Question: I am trying to popup div with error messages. The markup is as shown
'''
.popup
{
background: #7ABC45 none;
border: 1px solid #7ABC45; border-radius: 5px; -moz-border-radius:5px;
font-size: 8pt; font-weight:bold;
position: relative; bottom:4px; right:4px; z-index:2;
}
.popuptop{height:7px; text-align:right; padding:0px 4px 2px 0;z-index:1;}
.popup-message { text-align:left; padding:3px 3px 3px 3px;z-index:1; }
.popup-shadow {background-color:#ccc;position: relative; bottom:4px; right:4px; border-radius:5px;-moz-border-radius:5px;z-index:1;}
.popupContainer{position:relative;z-index:1;}
#emailErrorAlert{position:absolute;top:-40px; left:10px;}
#duplicateEmailAlert{position:absolute;top:-40px; left:10px;}
#duplicateMobileAlert{position:absolute;top:-40px; left:10px;}
<tr step="step1">
<td class="grid_4">
<span>My Mob No/Email is </span><a href="#" style="font-size:8pt; padding-left:20px;">we protect your privacy</a>
<div class="popupContainer">
<div id="emailErrorAlert" style="display:none;">
<div class="popup-shadow">
<div class="popup">
<div class="popuptop"><a href="#" class="closepopup">X</a></div>
<div class="popup-message"><p>Please Enter a Valid Email Or Mobile Phone Number</p></div>
</div>
</div>
</div>
</div>
<div class="popupContainer">
<div id="duplicateEmailAlert" style="display:none;">
<div class="popup-shadow">
<div class="popup">
<div class="popuptop"><a href="#" class="closepopup">X</a></div>
<div class="popup-message"><p>You may provide just one email address</p></div>
</div>
</div>
</div>
</div>
<div class="popupContainer">
<div id="duplicateMobileAlert" style="display:none;">
<div class="popup-shadow">
<div class="popup">
<div class="popuptop"><a href="#" class="closepopup">X</a></div>
<div class="popup-message"><p>You may provide just one mobile phone number</p></div>
</div>
</div>
</div>
</div>
</td>
</tr>
'''
The divs have to be positioned adjacent to the field. I am trying to position using absolute position as can be seen in css above for #duplicateMobileAlert. The problem is the div is getting cut beyond the tr. So if I change left:10px to left:-90px most of the div disappears behind the container. I want it to go over the tr and its container.
How can I do that? Any pointers?

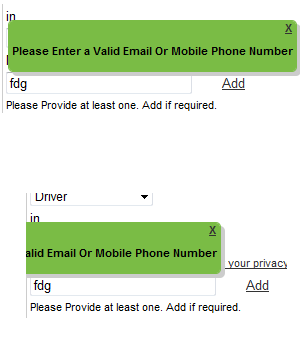
Answer: The container further had a parent where overflow was set to hidden which was causing the issue